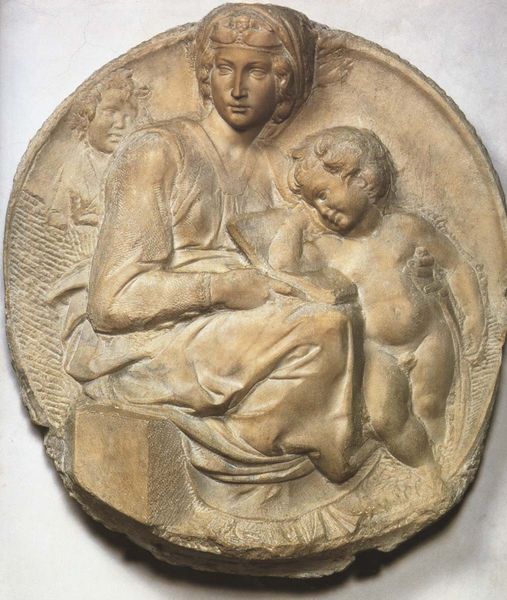
Titel: Tondo Pitti, Madonna mit Kind und Johannesknaben
Künstler: Michelangelo
Institution: Florenz, Bargello
Schlagwörter: nackt, schatten, frau, holz, kleid, johannes, stein, gewand, kind, mutter, kinder, rund, tondo, ton, relief, liebe, italien, bank, junge, knabe, buch, christus, antik, griechisch, maria, römisch